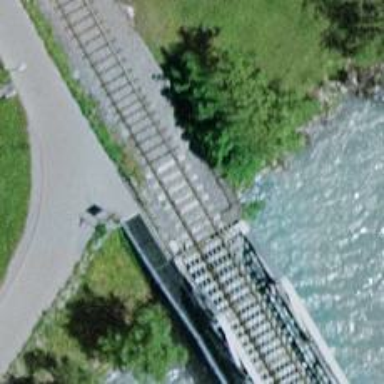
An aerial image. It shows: Bridge over railway spur with one track.